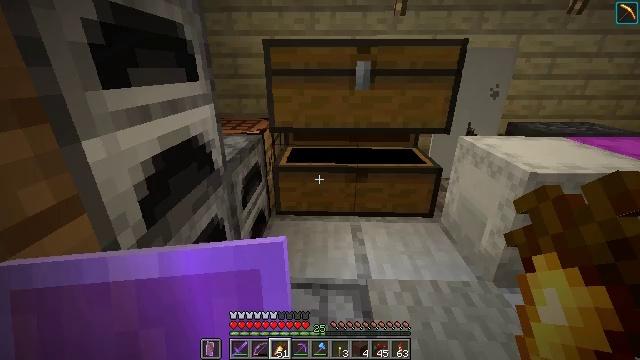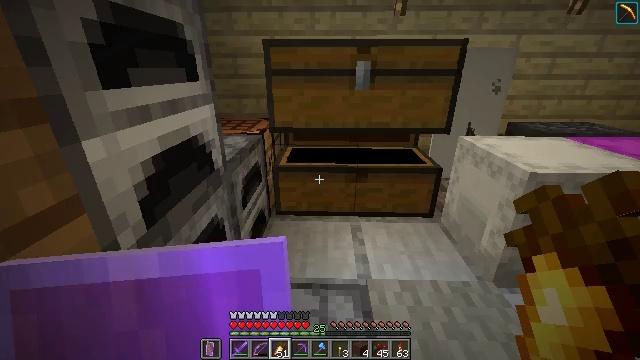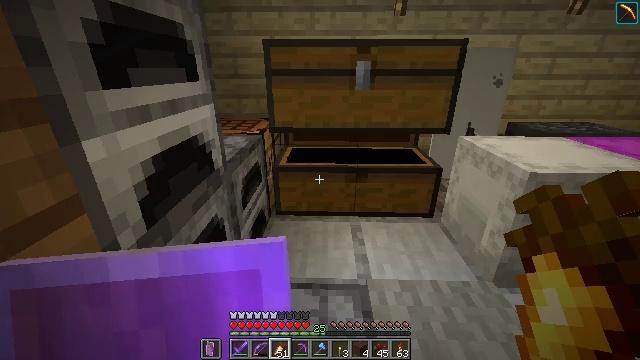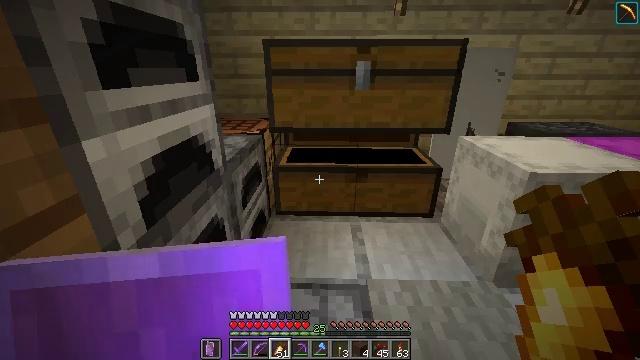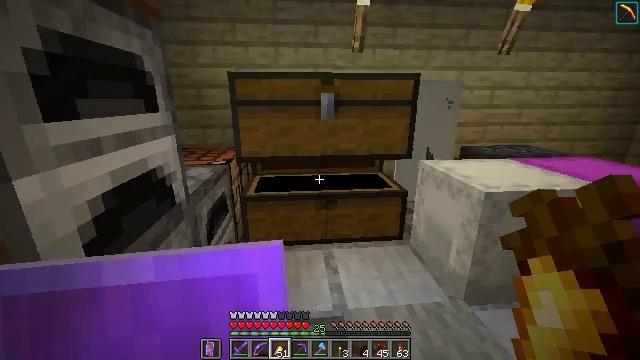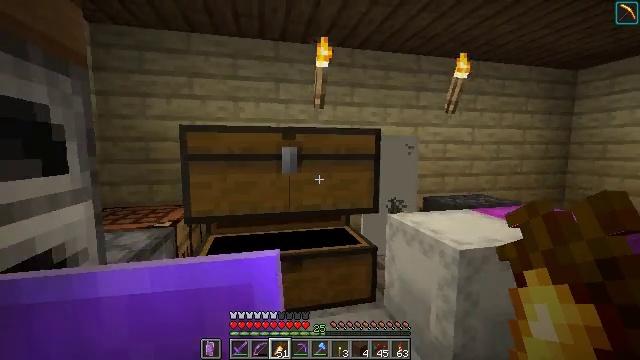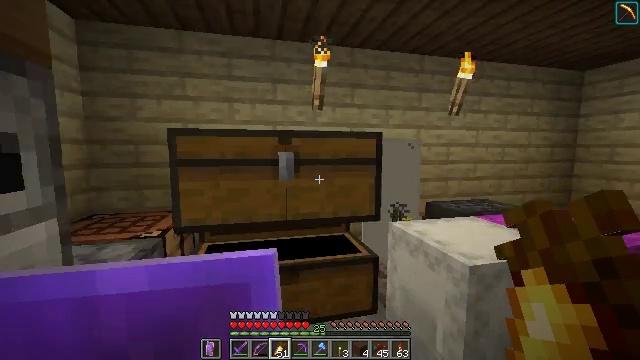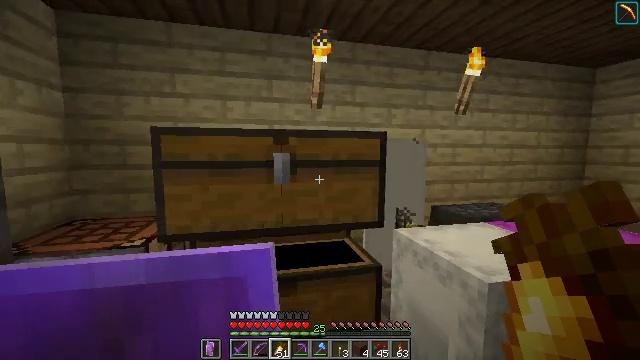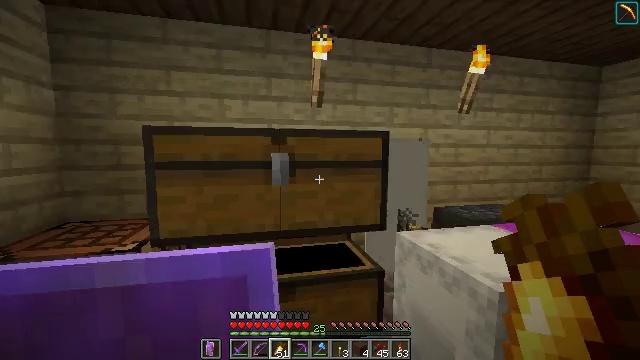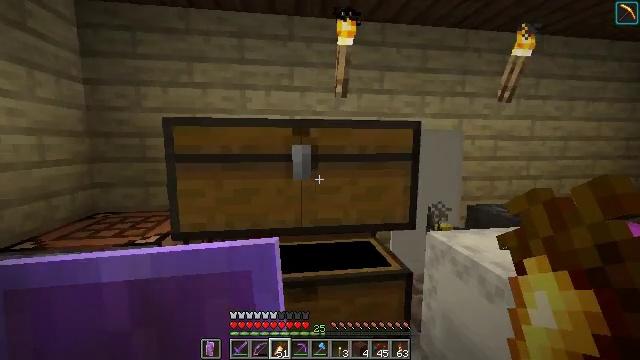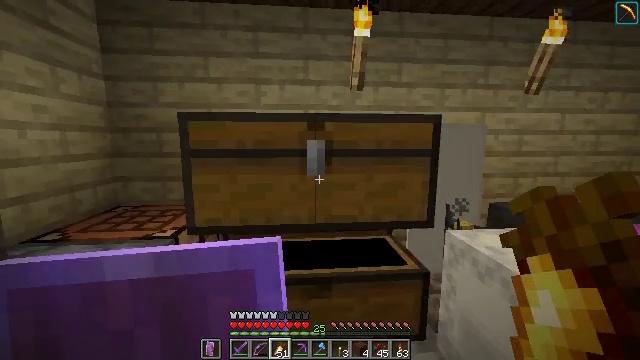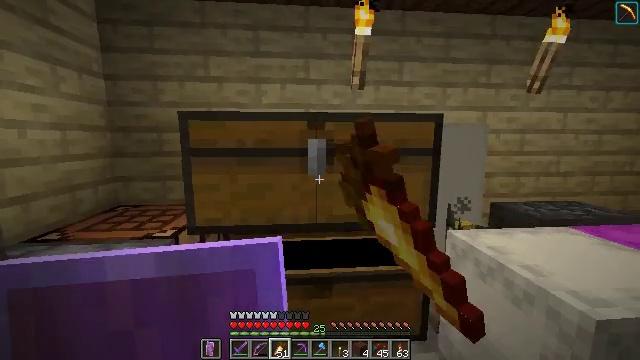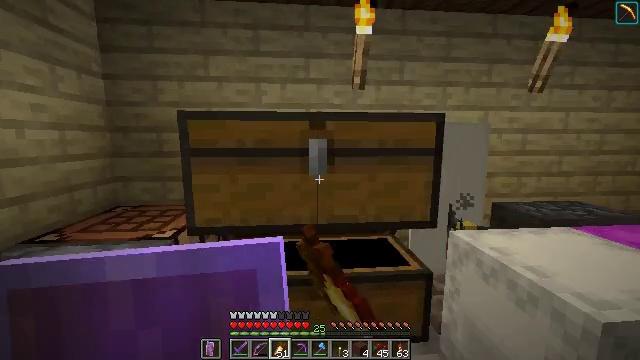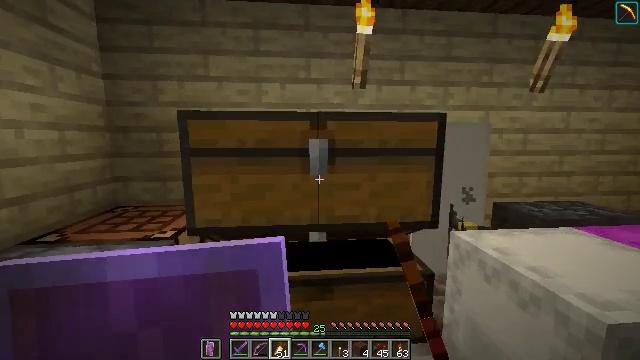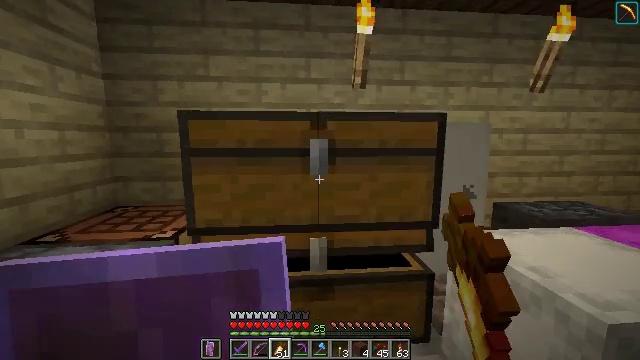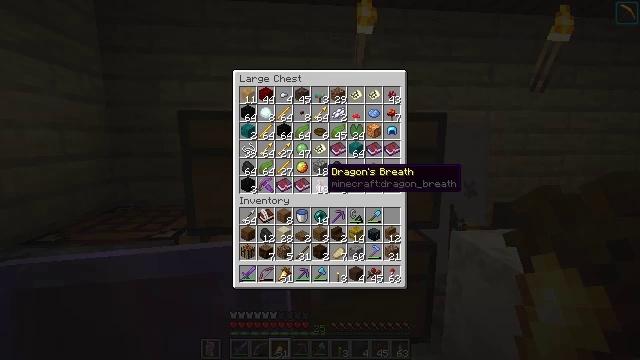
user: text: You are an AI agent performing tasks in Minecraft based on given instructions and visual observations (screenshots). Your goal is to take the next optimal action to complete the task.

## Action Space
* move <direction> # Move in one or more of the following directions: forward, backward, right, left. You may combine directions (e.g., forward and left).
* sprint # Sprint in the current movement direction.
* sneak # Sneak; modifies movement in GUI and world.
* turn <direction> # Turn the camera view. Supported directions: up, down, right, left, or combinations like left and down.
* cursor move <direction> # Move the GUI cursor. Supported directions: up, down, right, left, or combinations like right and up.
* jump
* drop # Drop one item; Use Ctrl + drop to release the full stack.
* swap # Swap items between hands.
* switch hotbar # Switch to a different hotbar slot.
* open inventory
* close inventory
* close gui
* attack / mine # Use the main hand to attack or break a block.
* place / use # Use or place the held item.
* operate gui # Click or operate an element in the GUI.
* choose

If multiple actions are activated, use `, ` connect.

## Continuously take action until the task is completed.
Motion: motion action
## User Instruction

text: Collect cocoa beans.
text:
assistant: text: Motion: close gui
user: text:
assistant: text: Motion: no_op
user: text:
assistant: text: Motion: no_op
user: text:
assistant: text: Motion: move forward, turn right and up
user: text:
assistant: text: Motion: move forward, turn right and up
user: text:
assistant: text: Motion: move forward
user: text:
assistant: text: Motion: move forward
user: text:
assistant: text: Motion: no_op
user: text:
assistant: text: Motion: turn left and down
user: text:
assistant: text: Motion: turn left and down, use / place
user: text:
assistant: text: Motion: use / place
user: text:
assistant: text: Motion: use / place
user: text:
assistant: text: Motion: no_op
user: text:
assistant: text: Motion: no_op
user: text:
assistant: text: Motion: open gui
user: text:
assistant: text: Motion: no_op
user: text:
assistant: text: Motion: no_op
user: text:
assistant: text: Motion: no_op
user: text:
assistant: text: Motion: no_op
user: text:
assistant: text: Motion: cursor move right
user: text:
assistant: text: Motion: cursor move right
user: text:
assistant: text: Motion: cursor move right
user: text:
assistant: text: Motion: no_op
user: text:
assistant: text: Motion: no_op
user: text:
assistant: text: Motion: no_op
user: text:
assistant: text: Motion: no_op
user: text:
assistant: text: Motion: no_op
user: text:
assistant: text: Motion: no_op
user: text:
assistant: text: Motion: no_op
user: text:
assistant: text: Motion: no_op